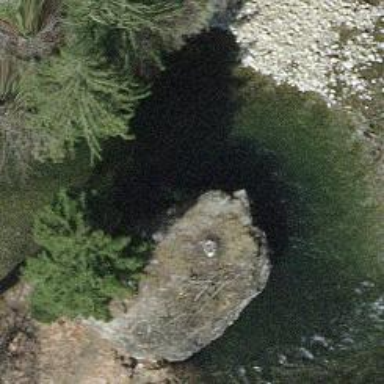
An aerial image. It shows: View of natural rock.